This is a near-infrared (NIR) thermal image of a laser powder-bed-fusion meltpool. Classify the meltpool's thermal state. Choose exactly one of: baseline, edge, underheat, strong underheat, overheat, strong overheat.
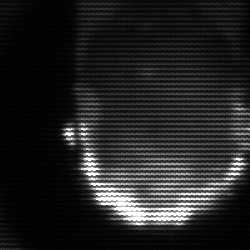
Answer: baseline